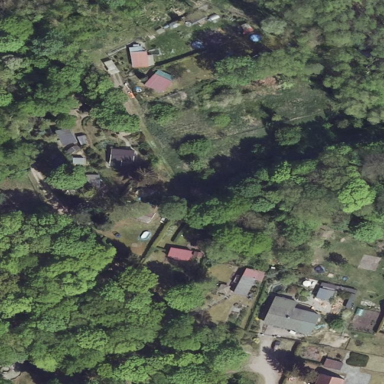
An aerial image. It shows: Allotments area.